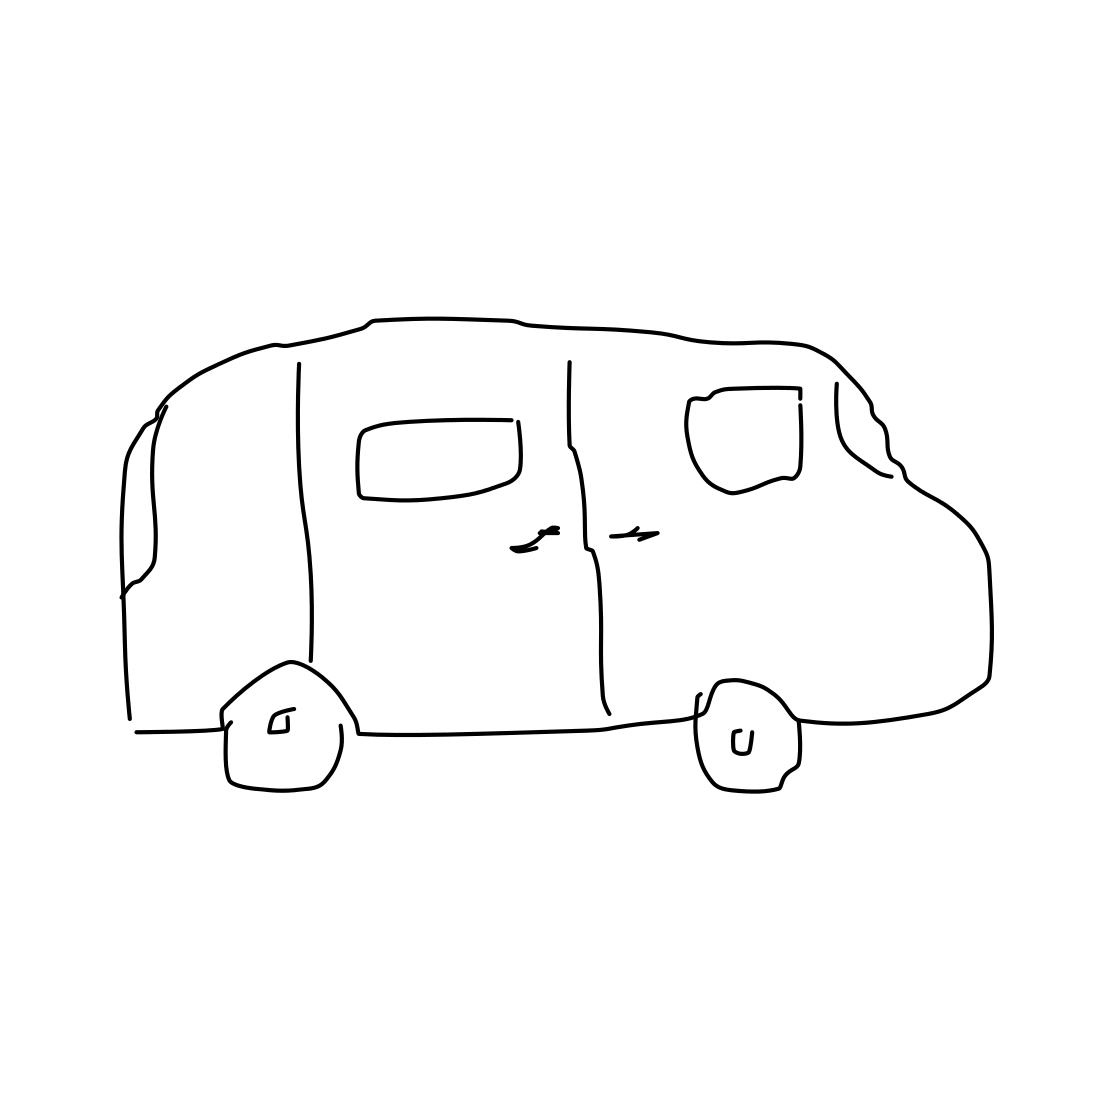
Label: van